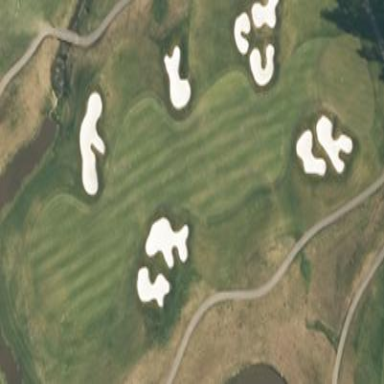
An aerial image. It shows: Golf fairway surrounded by grass.